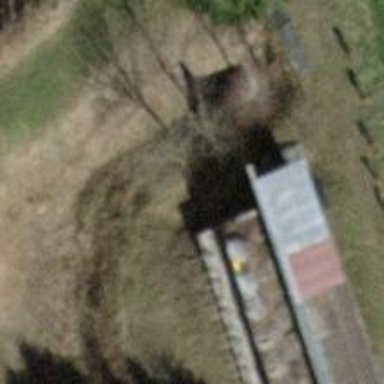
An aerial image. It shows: Retaining wall.